Current action and preconditions to check: trajectory_clear

Your task: For each precondition in the list above, predict whether it will hold at this action.

Consider the current scene as observed from the mobile robot's camera, and analyze the predicted future states of all dynamic agents (e.g., people, animals, vehicles, or any moving entities) within the NEXT SECOND.

IMPORTANT: Only answer "very likely" if you are absolutely certain—based on strong, clear evidence—that a dynamic agent will violate the precondition in the predicted future state. Do NOT answer "very likely" for unlikely, ambiguous, or low-probability risks.

Ask yourself for each precondition: Is there a high probability, with clear and convincing evidence, that the predicted future states of any dynamic agent will interfere with the predicted future state of the currently executing action within the NEXT SECOND, causing that precondition to fail?

Assess the risk level based on these predictions. Use "likely" or "very likely" if motions create a clear risk of interference.

Use "neutral" or "improbable" if agents are nearby but their predicted paths are clearly diverging or non-conflicting.

Failure Risk Categories: "very improbable", "improbable", "neutral", "likely", "very likely"

Answer Format: Output ONLY the probability_of_failure value from these categories: "very improbable", "improbable", "neutral", "likely", "very likely"

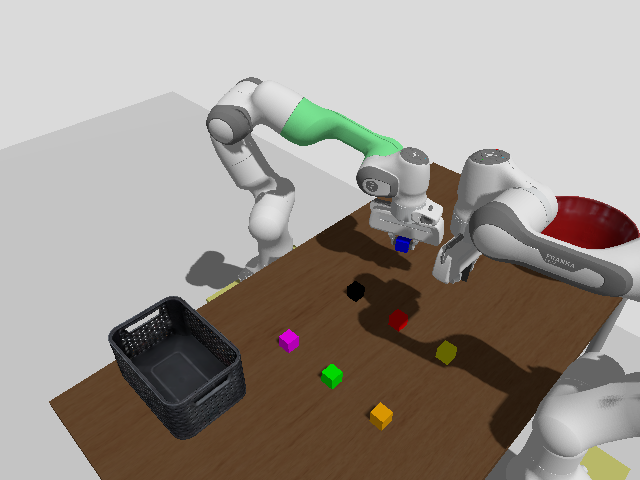

Answer: improbable